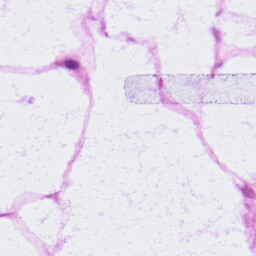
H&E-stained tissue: LymphNode